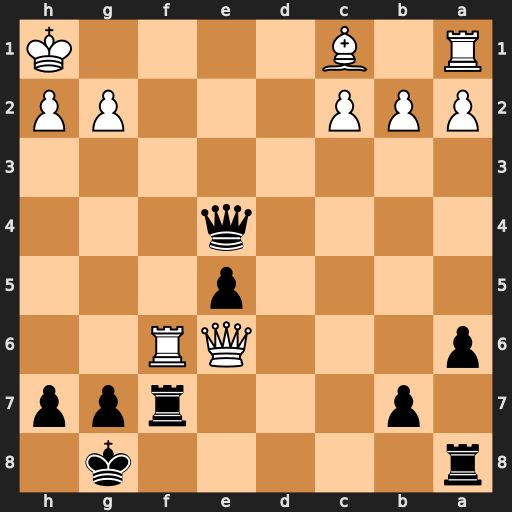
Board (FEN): r5k1/1p3rpp/p3QR2/4p3/4q3/8/PPP3PP/R1B4K
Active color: b
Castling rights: -
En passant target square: -
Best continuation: Qe1+ Rf1 Qxf1#